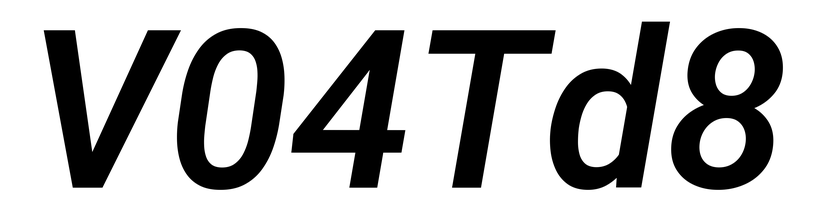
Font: Roboto-Italic_SemiBold_Italic